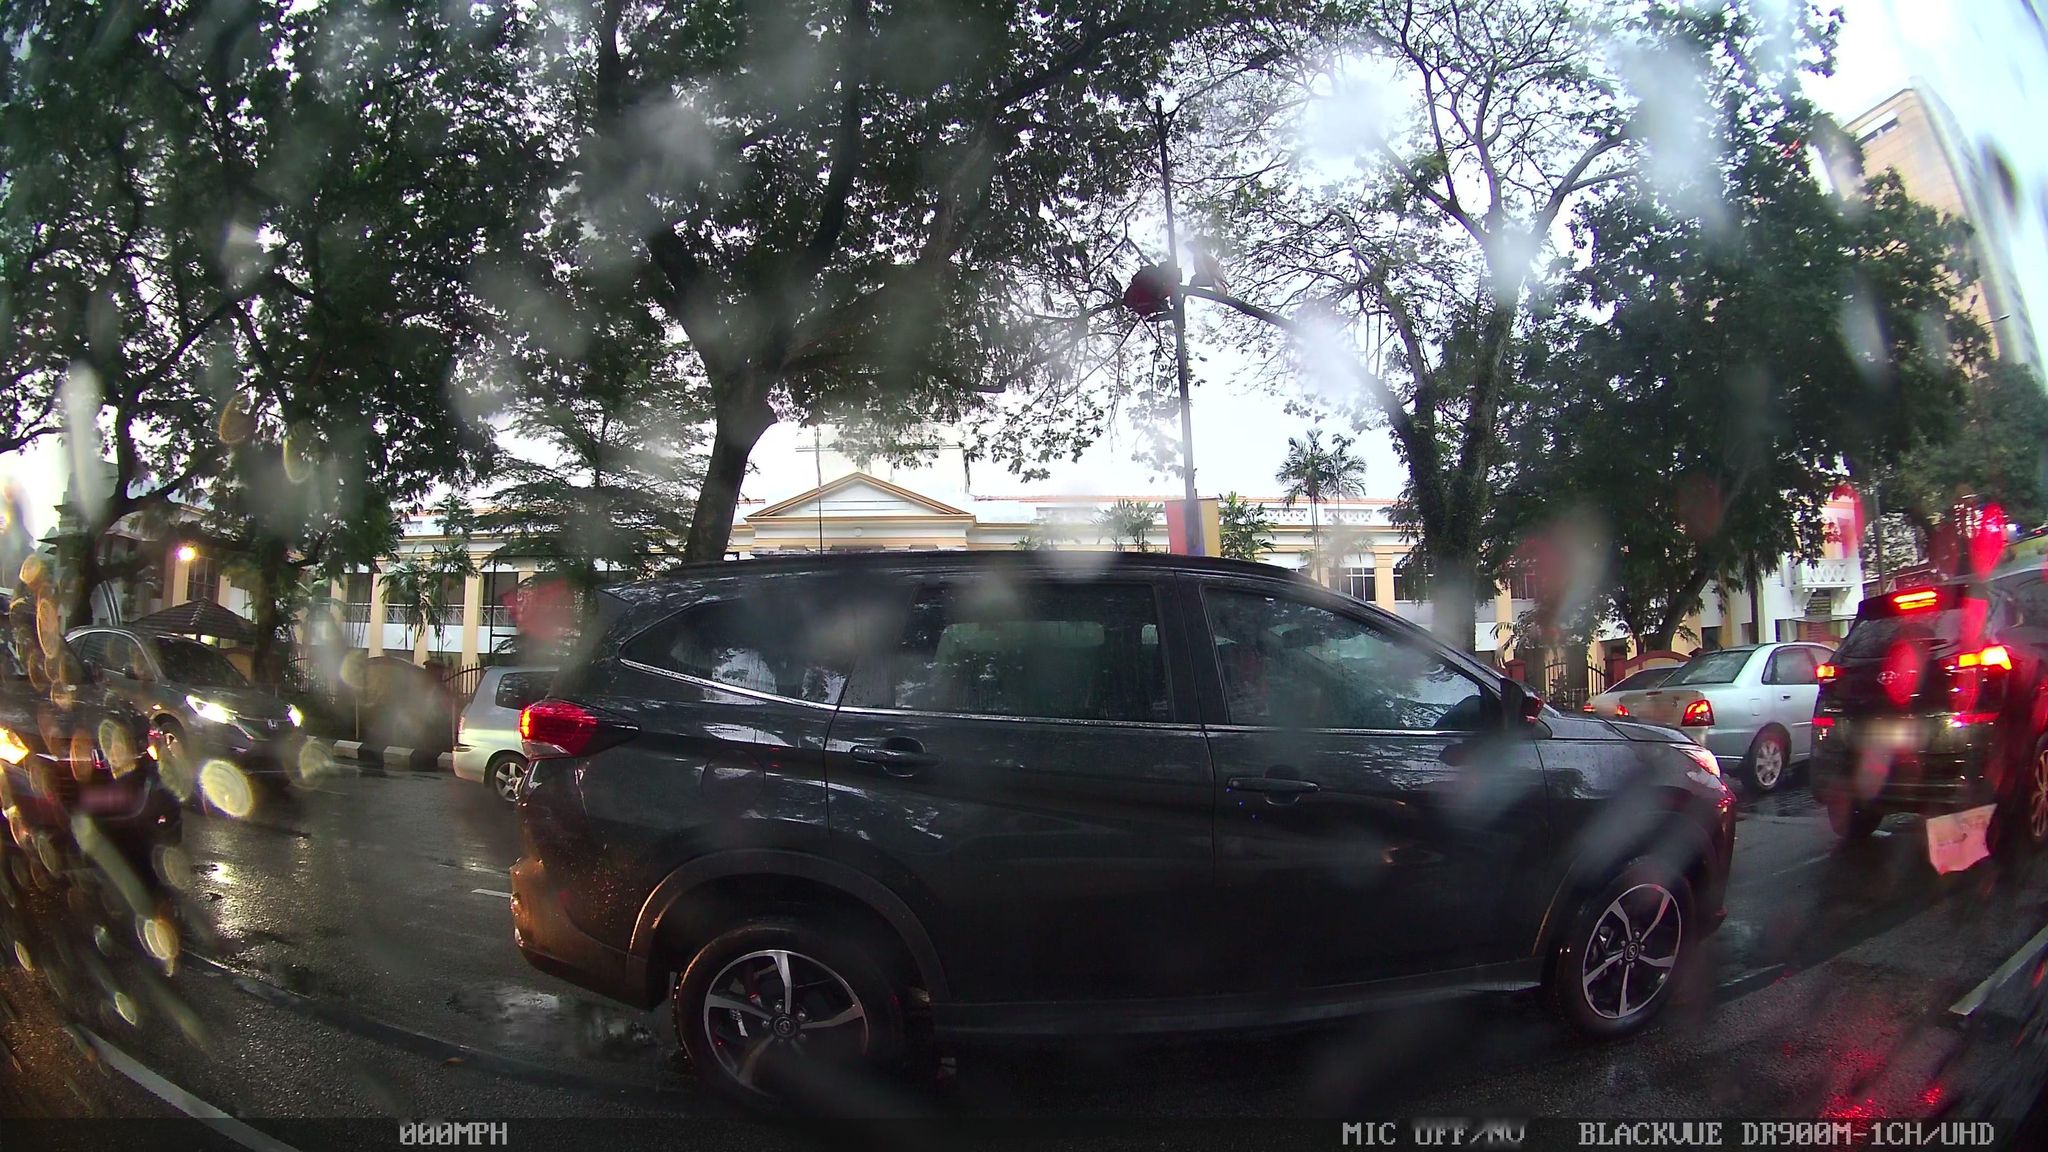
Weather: rainy
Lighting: day
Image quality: slightly poor
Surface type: driving surface
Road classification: secondary
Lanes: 4
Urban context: urban centre
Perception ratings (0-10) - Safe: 8.05, Lively: 8.65, Beautiful: 3.19, Boring: 1.28, Depressing: 1.27, Wealthy: 4.64